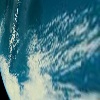
Label: cloud